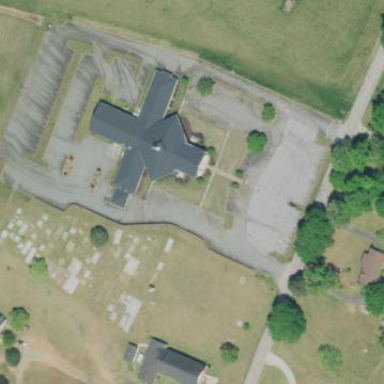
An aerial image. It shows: Church which is place of worship.